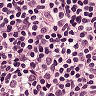
Metastatic tissue present: no